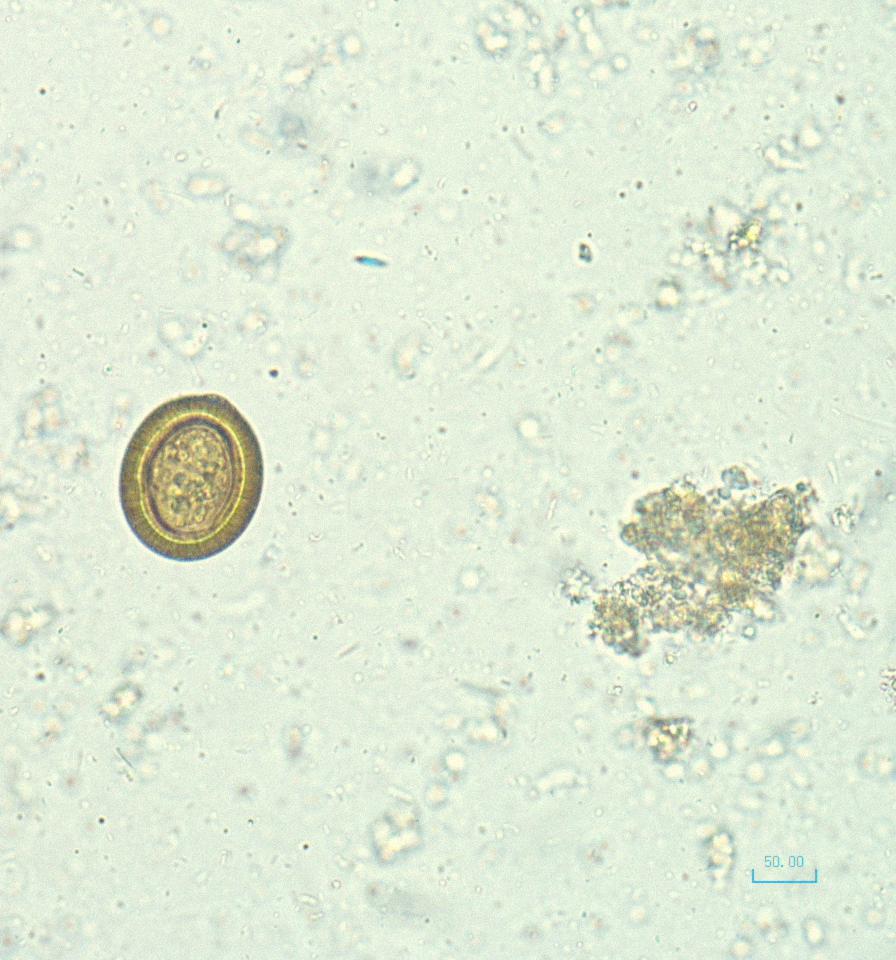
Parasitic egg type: Taenia spp. egg